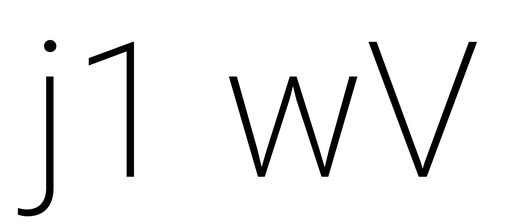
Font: Roboto_ExtraLight